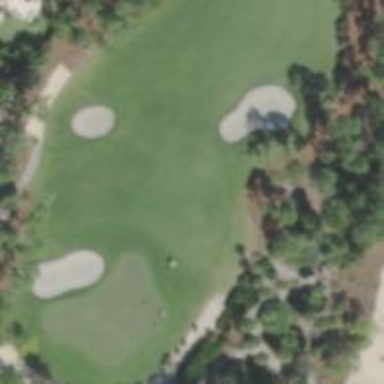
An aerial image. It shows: Sandy area is golf bunker.